Question: I want to create a layout like this (Like Windows Tiles).

The number of columns will be 1 or 2.
Which layout I can use in android? I used ListView but in this I can't get two clickable columns. Please help.
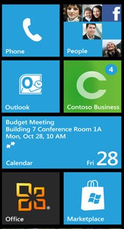
Answer: <URL>
Try using gridview